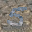
Label: 5